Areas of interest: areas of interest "Home Furnishing and Building Materials Market"
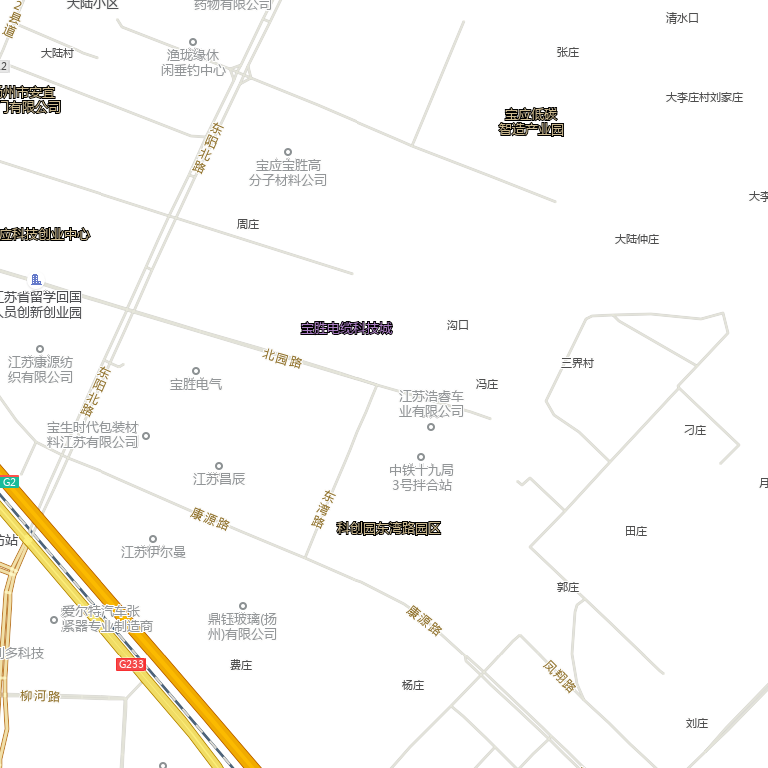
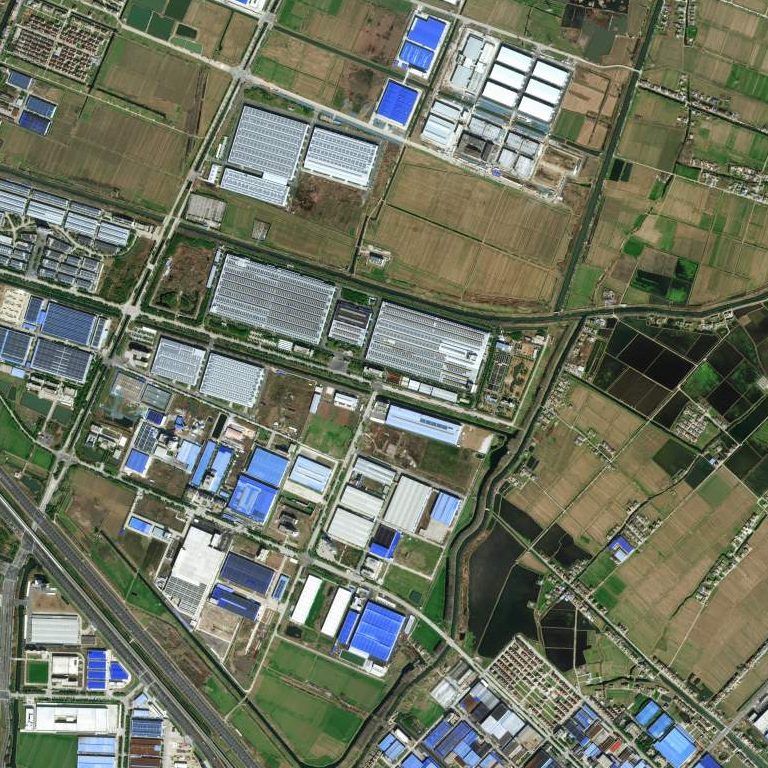